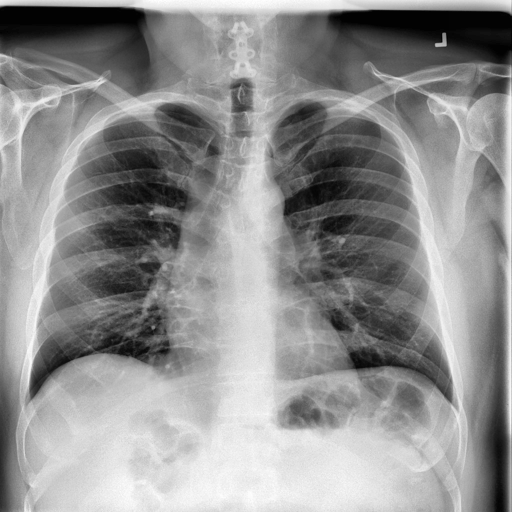
Finding: NORMAL